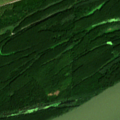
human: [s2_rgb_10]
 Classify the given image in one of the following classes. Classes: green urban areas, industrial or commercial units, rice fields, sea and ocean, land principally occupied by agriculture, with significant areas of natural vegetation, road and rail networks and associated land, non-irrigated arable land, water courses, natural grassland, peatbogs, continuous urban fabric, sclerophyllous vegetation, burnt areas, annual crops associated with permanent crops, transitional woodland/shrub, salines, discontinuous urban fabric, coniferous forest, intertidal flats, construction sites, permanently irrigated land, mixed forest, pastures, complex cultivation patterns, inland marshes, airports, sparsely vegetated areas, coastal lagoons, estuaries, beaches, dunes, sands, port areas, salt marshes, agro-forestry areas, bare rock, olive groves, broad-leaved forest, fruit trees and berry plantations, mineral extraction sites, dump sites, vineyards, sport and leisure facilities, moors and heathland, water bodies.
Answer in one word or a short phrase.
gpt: non-irrigated arable land, broad-leaved forest, transitional woodland/shrub, water courses